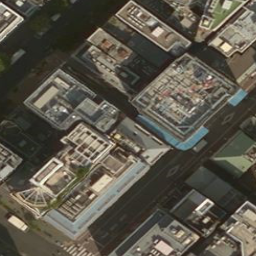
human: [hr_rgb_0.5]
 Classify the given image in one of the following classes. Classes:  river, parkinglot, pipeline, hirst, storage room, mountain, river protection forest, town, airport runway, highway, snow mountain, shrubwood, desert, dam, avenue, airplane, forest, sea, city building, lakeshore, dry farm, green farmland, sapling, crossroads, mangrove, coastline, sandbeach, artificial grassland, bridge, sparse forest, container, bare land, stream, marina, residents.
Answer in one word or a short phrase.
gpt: city building